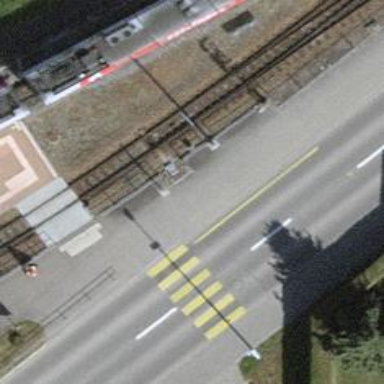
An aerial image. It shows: Narrow-gauge railway with electrified contact line.